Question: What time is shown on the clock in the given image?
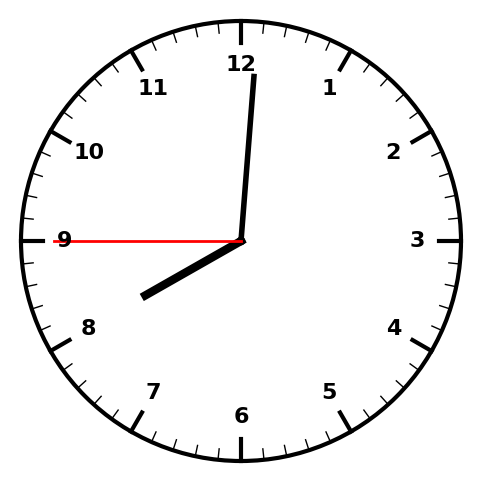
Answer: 08:00:45